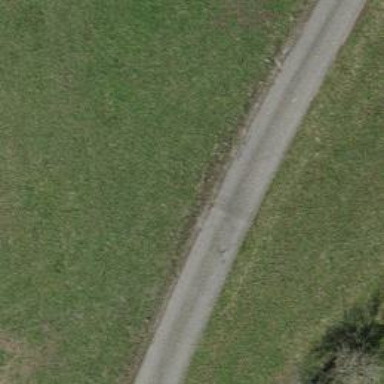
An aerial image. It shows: Gravel track road.